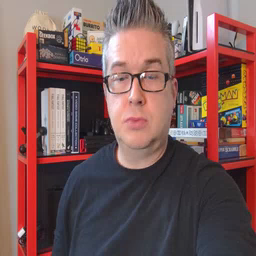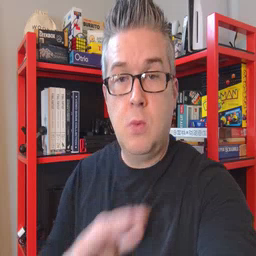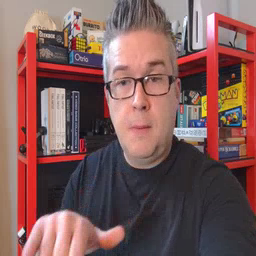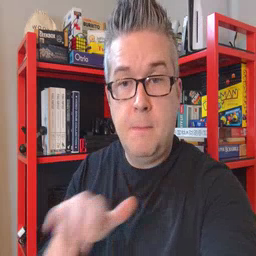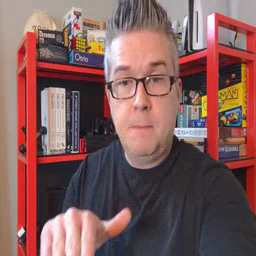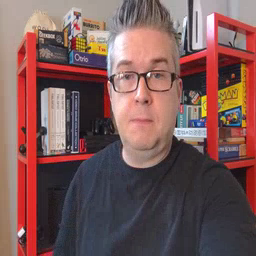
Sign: pool